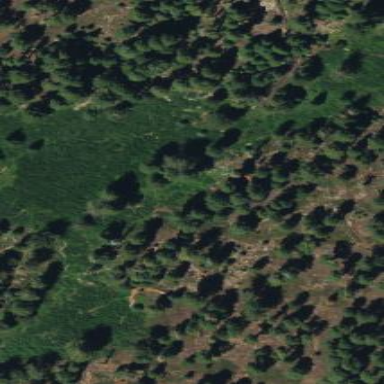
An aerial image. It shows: Wet meadow with woodland vegetation.